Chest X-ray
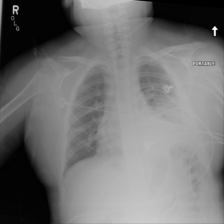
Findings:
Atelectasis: negative
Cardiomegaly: negative
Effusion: positive
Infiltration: positive
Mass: negative
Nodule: negative
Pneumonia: negative
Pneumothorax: negative
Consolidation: negative
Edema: negative
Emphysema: negative
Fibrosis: negative
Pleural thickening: negative
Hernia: negative